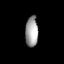
Tissue: lung
Cell type: Epithelial cells
Senescence score: 0.2208
Nuclear area (px): 378
Mean DAPI intensity: 160.008